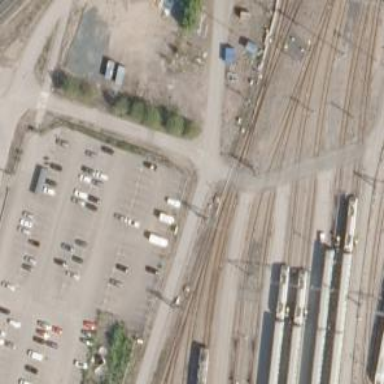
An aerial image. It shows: Rail yard with electrified contact lines for the railway.